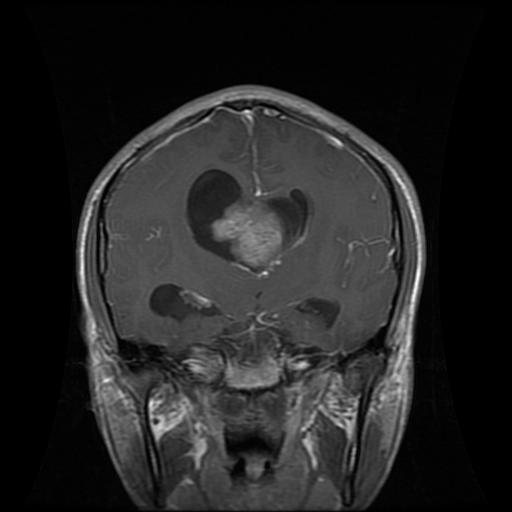
Label: glioma